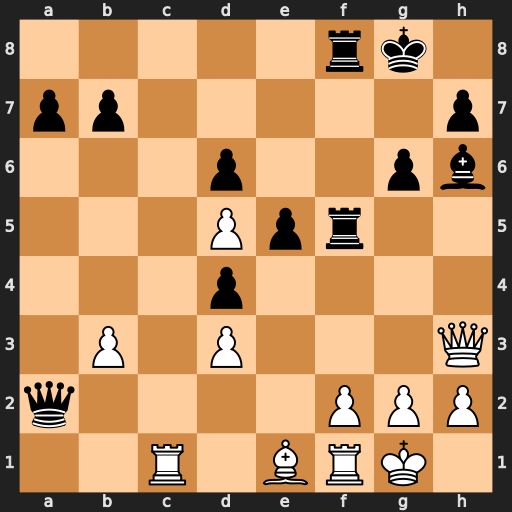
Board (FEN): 5rk1/pp5p/3p2pb/3Ppr2/3p4/1P1P3Q/q4PPP/2R1BRK1
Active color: w
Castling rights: -
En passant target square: -
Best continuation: Qxh6 Rh5 Qd2